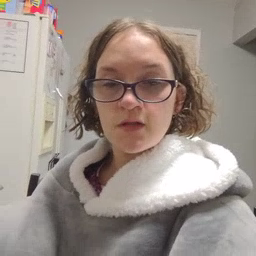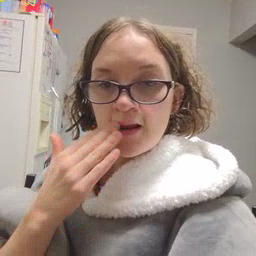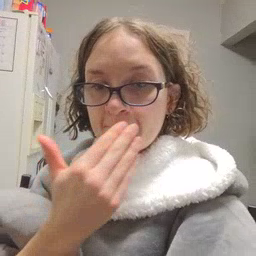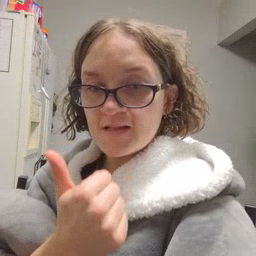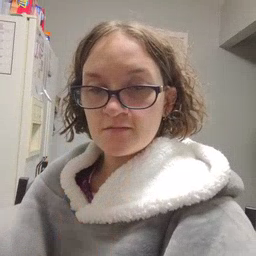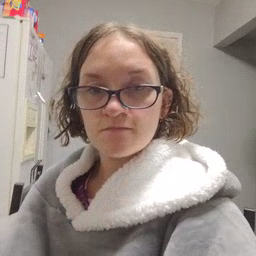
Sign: napkin